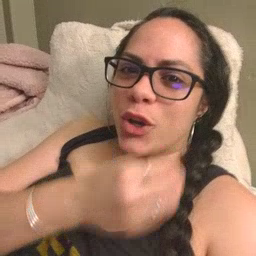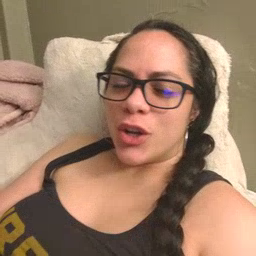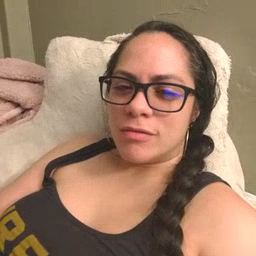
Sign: flower